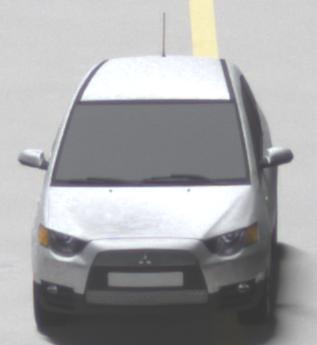
Make: Mitsubishi
Model: Colt 1.1
Detailed model: Colt (VI)
Model produced from: 2008/11
Model produced until: 2010/10
Doors: 3
Color: white
Road condition: dry road
Daytime: not specified
Contrast: high contrast